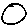
Label: circle